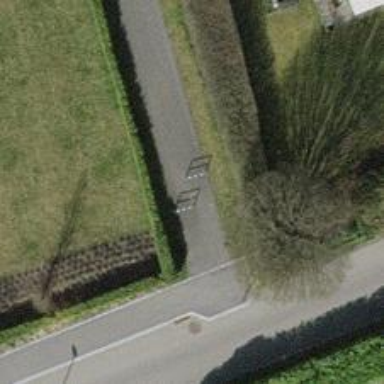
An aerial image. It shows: Cycle barrier.